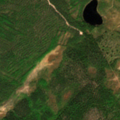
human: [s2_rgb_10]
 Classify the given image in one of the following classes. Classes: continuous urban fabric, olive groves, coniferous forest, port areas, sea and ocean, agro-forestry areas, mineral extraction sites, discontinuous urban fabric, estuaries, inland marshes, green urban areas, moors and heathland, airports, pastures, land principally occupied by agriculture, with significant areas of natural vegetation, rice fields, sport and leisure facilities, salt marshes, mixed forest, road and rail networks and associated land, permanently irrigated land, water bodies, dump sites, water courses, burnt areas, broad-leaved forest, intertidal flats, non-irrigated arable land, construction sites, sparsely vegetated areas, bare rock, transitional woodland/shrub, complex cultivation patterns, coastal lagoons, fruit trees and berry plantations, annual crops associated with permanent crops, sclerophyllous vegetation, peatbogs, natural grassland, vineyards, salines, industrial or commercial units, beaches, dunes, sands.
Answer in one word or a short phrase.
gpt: coniferous forest, transitional woodland/shrub